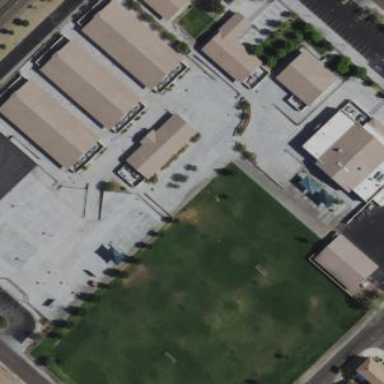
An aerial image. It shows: School.